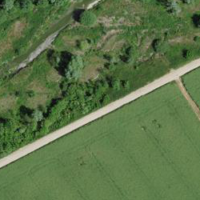
EUNIS habitat code: 23
Species observed at this site:
Primula veris
Falco tinnunculus
Tussilago farfara